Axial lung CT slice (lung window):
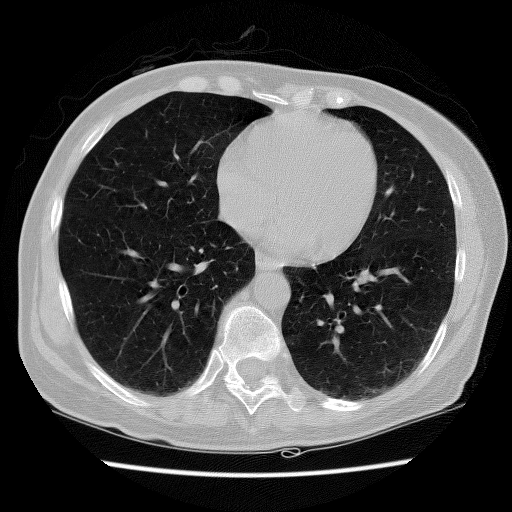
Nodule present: no